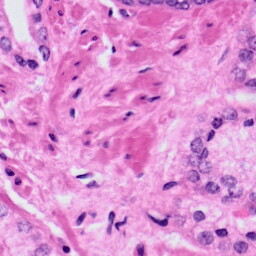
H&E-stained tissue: Prostate